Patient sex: M
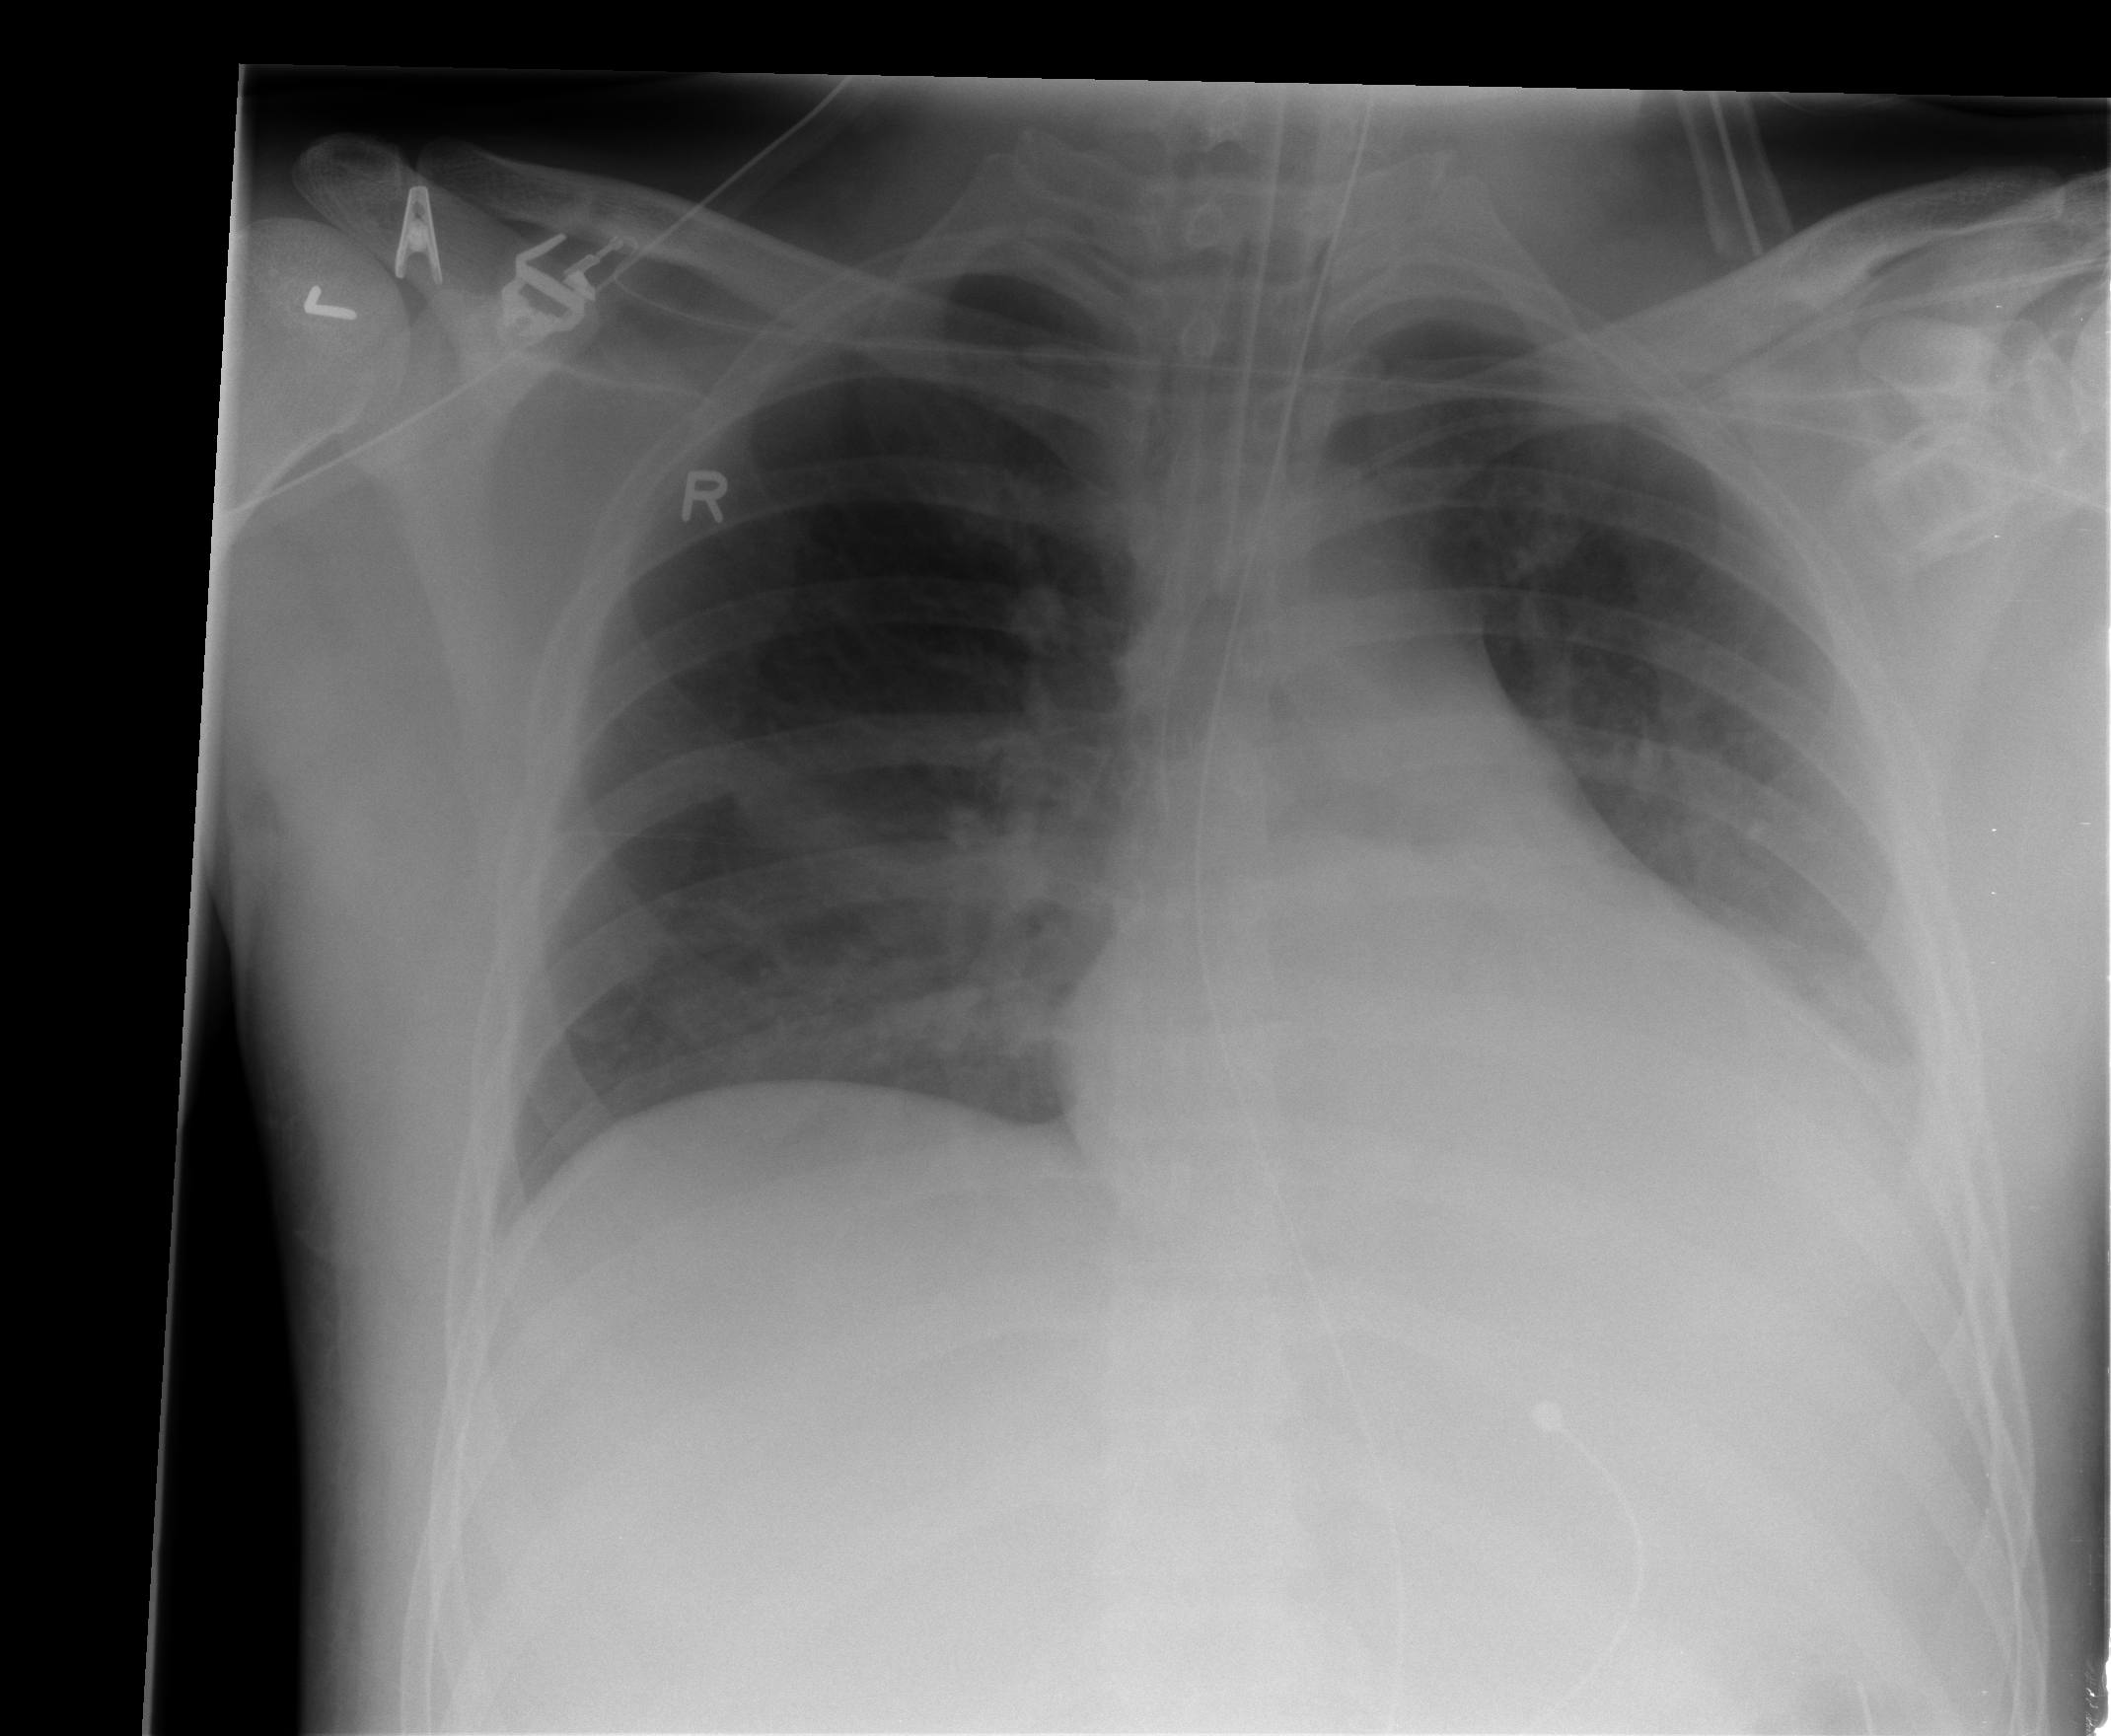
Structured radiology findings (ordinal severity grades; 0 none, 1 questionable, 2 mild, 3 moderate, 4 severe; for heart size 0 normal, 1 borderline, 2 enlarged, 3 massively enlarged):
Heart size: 1
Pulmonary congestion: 0
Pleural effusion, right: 0
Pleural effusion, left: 2
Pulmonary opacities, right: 0
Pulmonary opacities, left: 0
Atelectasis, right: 0
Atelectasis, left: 0